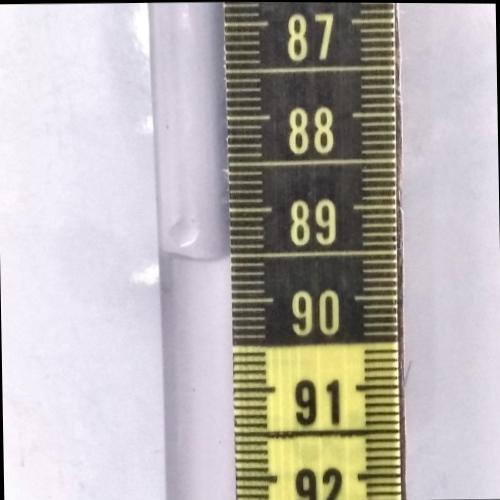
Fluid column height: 89.5 cm